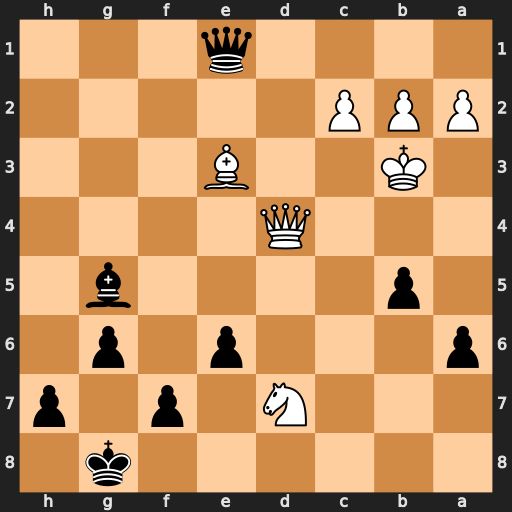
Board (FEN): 6k1/3N1p1p/p3p1p1/1p4b1/3Q4/1K2B3/PPP5/4q3
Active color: b
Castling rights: -
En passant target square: -
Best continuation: Qxe3+ Qxe3 Bxe3